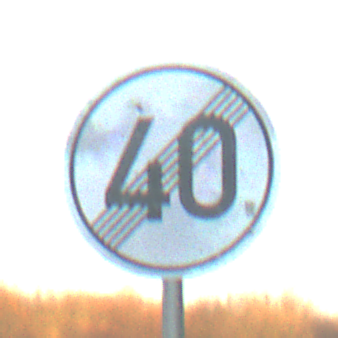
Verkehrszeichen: EndeGeschwindigkeit40
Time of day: SunriseSunset
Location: Outdoor (Nature)
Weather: Clear
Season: Winter
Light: Natural